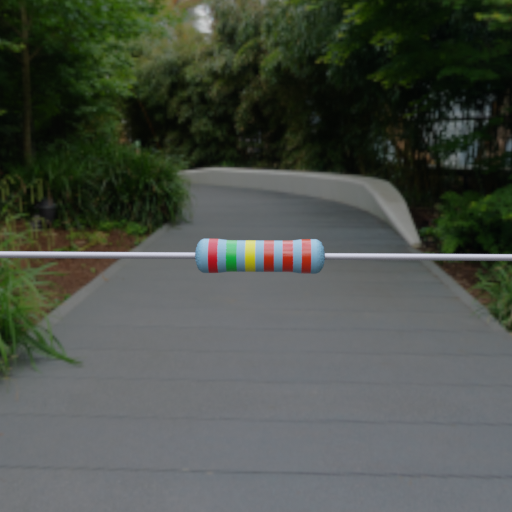
Resistor colour bands (in order): red, green, yellow, red, red, red